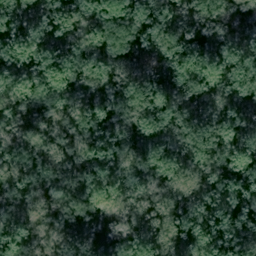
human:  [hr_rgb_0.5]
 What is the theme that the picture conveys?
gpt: forest